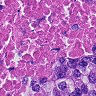
Metastatic tissue present: yes